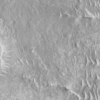
Label: not_dusty